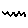
Label: zigzag